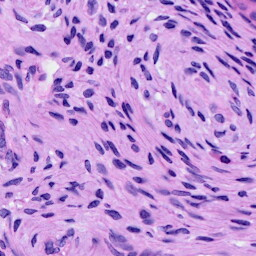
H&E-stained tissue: Cervix